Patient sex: M
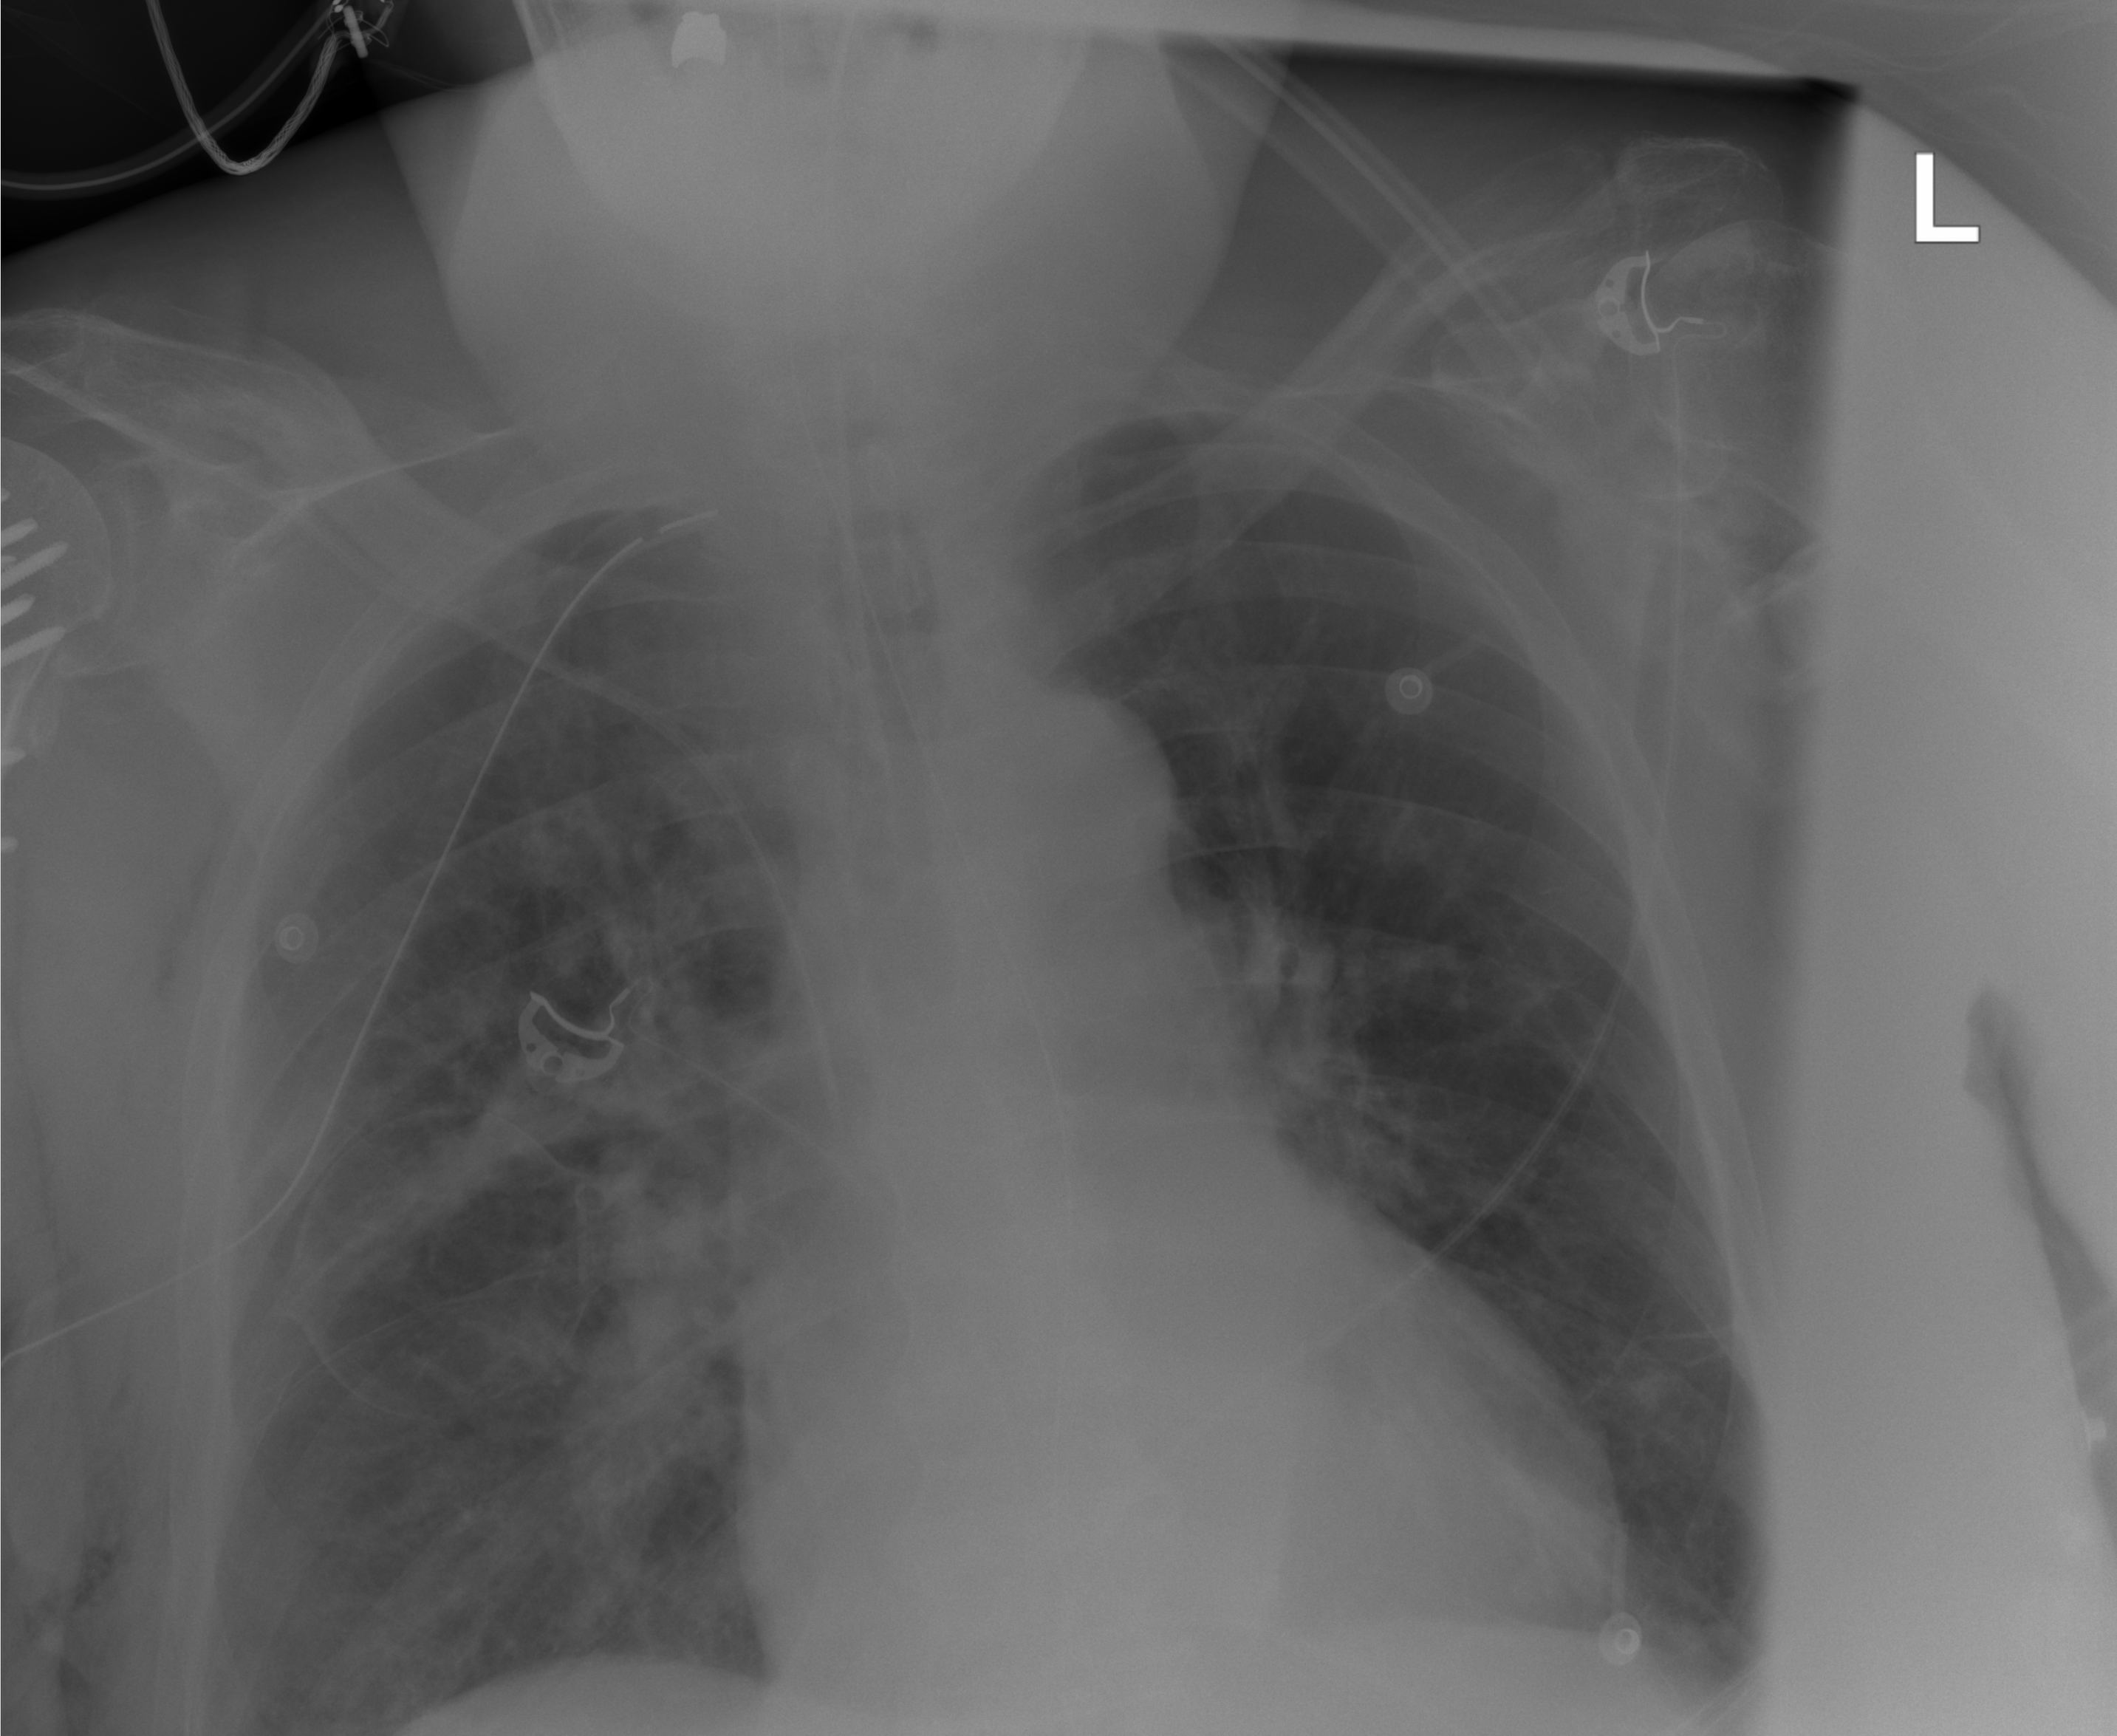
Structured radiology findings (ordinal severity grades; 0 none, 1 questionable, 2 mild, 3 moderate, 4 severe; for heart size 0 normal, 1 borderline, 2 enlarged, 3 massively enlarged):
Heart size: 0
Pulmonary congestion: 0
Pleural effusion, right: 0
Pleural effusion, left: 0
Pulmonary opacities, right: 2
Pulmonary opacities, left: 0
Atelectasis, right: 2
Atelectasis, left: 0